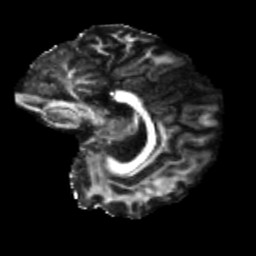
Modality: FA
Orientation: sagittal
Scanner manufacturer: siemens
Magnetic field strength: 3 T
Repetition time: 4 s
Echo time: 0.0594 s